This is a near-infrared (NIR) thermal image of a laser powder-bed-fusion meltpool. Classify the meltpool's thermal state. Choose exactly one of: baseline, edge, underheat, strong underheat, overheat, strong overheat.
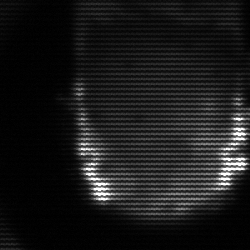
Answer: baseline